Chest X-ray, PA view. Patient: 56 years old, sex M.
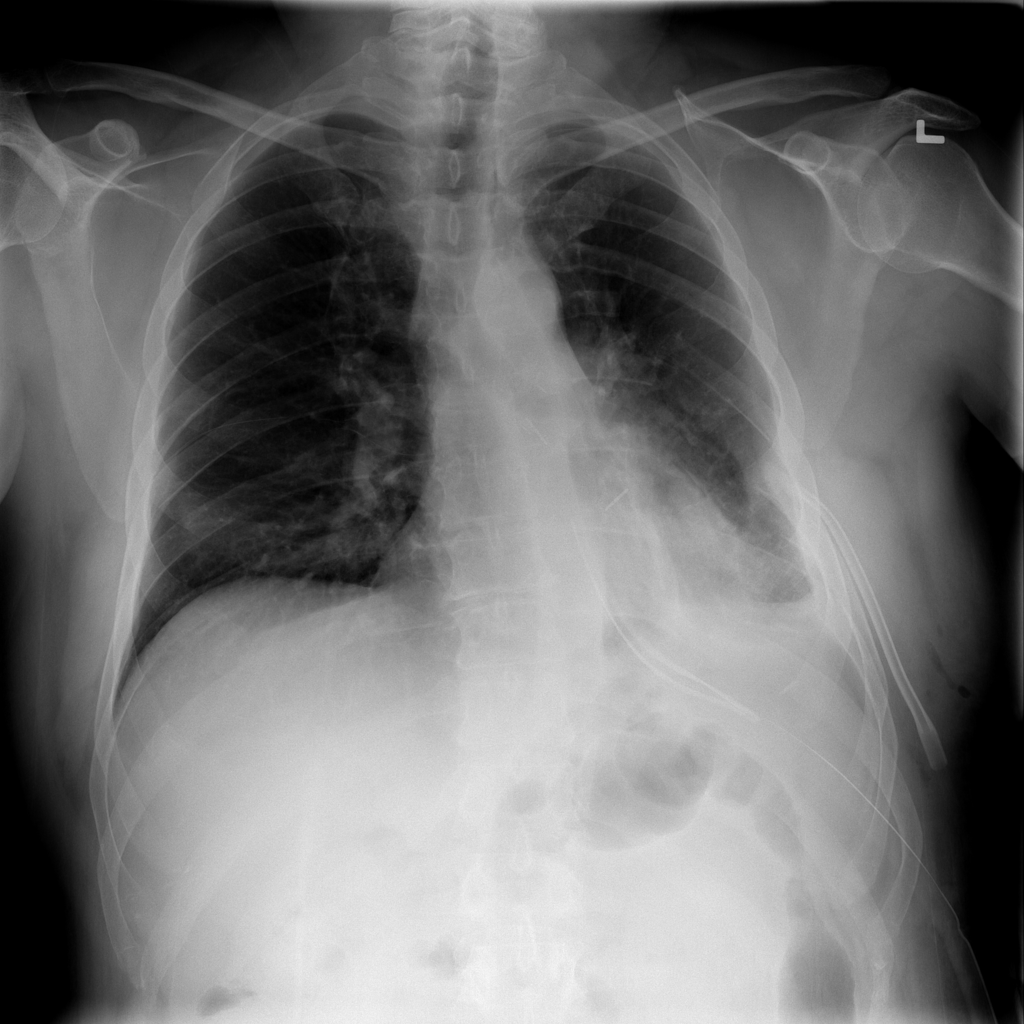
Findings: Atelectasis